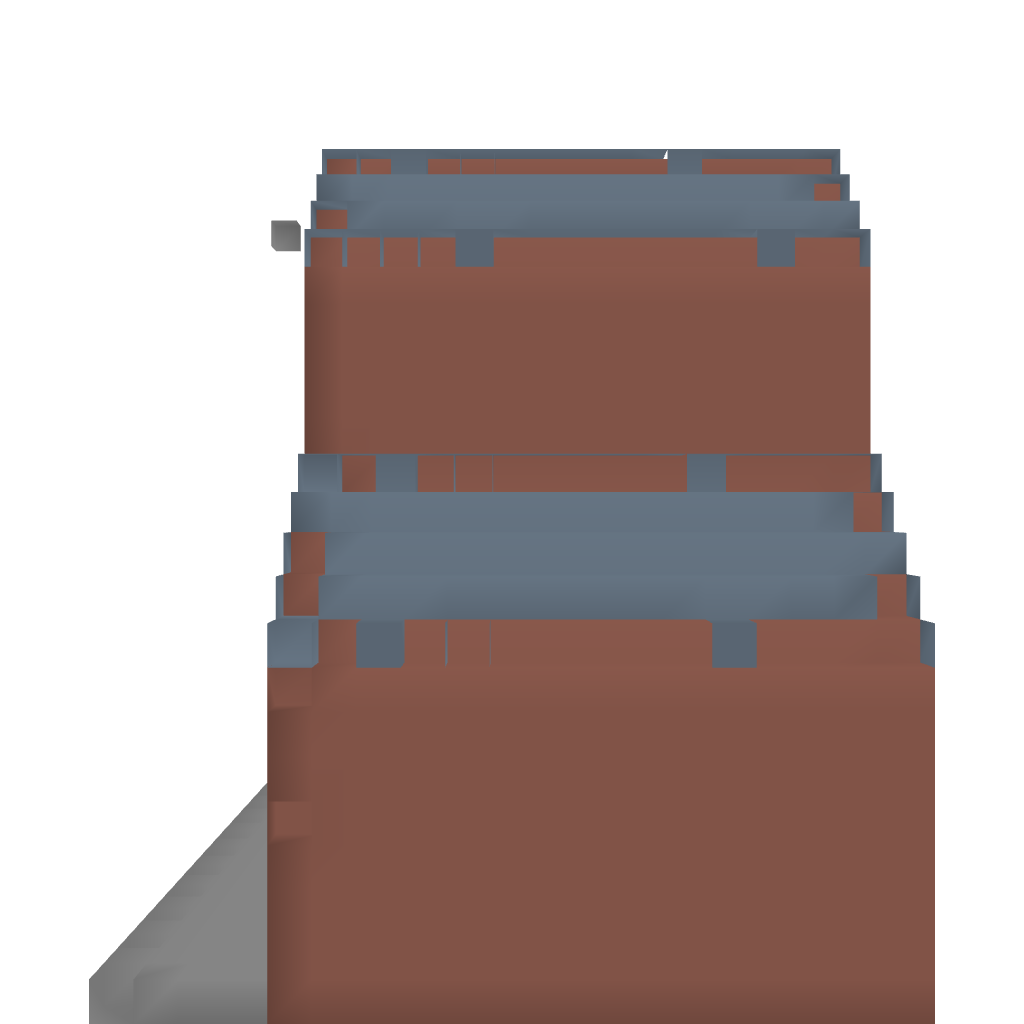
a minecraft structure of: Barn - By Cybersneeze